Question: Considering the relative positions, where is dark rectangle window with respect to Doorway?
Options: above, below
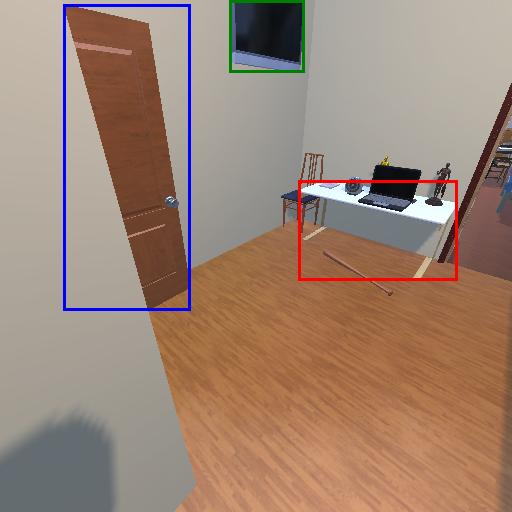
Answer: above